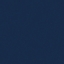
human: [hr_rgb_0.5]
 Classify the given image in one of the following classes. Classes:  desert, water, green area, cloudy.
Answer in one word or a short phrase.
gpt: water